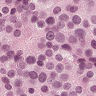
Metastatic tissue present: yes